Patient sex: F
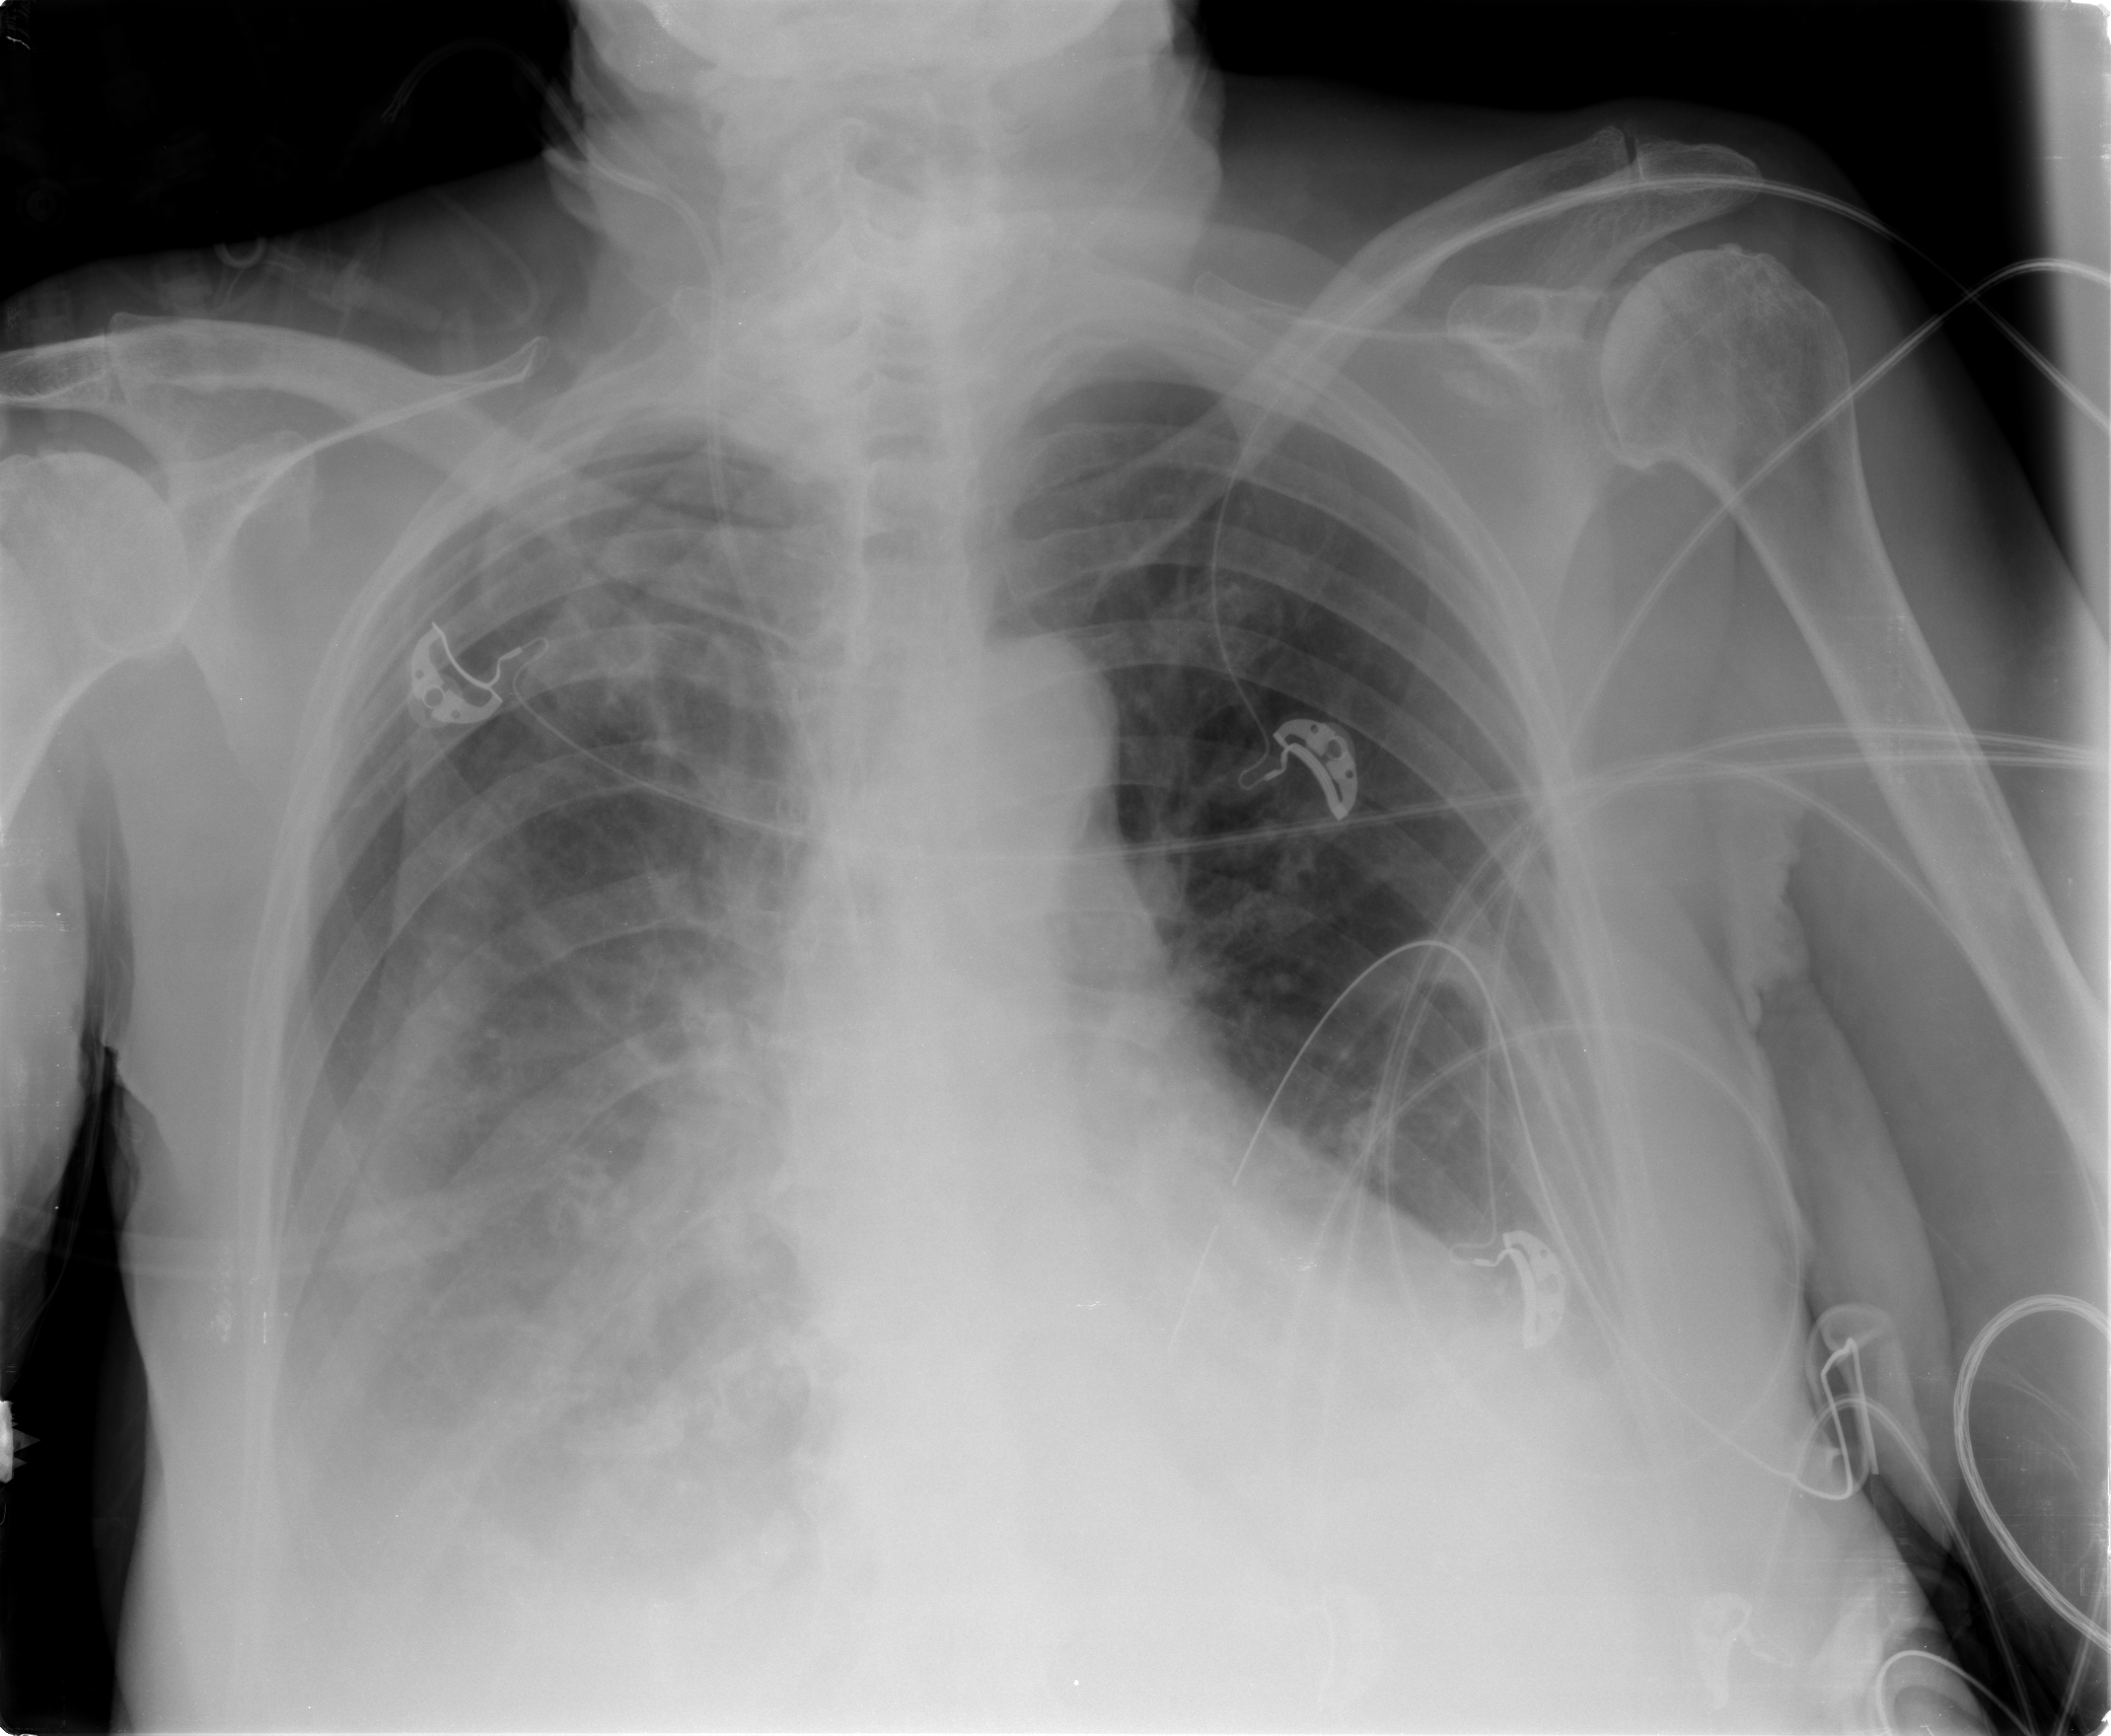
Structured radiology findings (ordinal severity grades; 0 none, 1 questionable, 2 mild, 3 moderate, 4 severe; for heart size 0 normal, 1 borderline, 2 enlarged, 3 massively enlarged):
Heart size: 0
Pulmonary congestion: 0
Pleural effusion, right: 3
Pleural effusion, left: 1
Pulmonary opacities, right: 0
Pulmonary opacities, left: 0
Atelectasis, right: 2
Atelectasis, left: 2